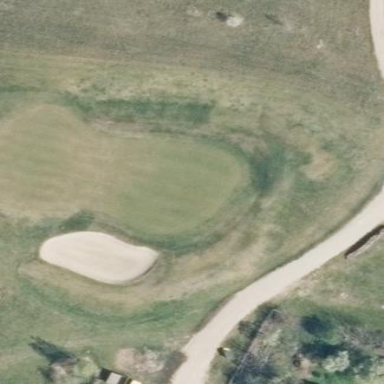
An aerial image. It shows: Golf green.